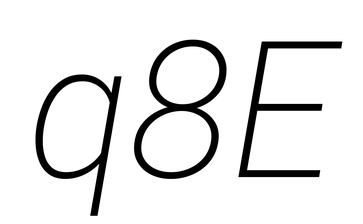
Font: Roboto-Italic_ExtraLight_Italic